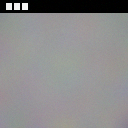
Screen state: on